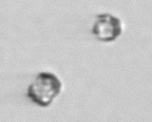
Label: Thalassiosira_sp_aff_mala